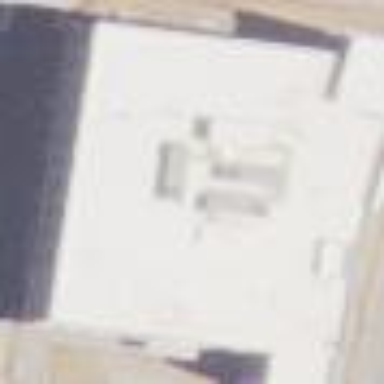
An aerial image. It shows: Office building.